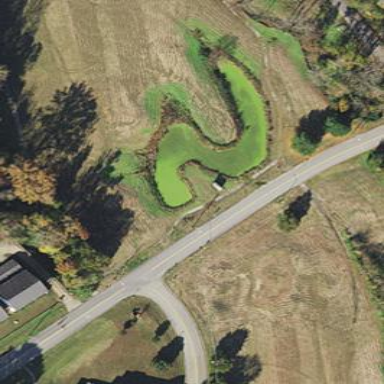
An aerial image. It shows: Scenic view of water hazard on golf course. The natural water feature adds beauty to the landscape.